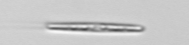
Label: pennate